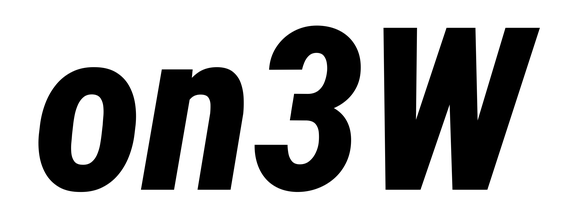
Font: Roboto-Italic_Condensed_ExtraBold_Italic